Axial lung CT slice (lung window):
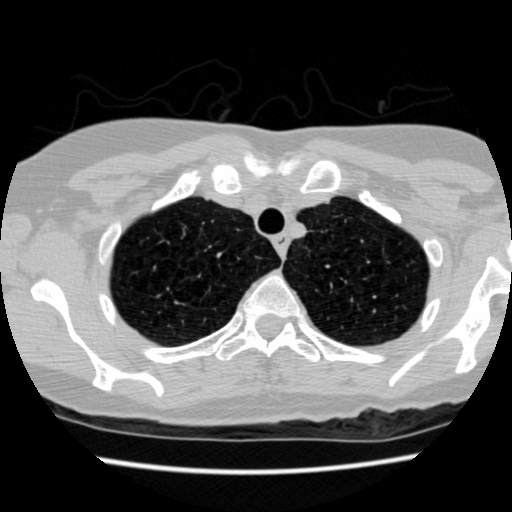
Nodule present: no